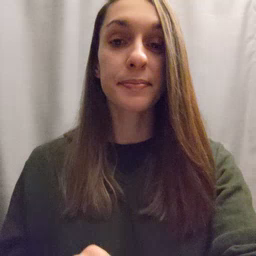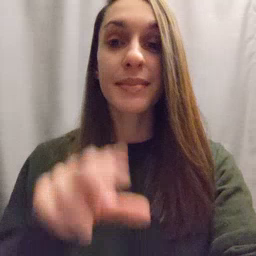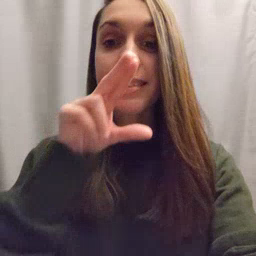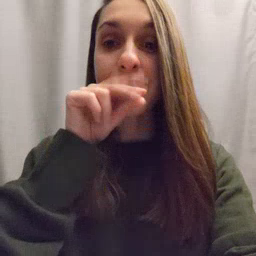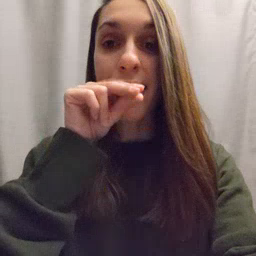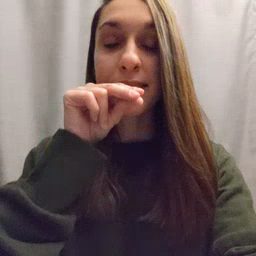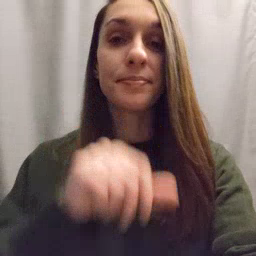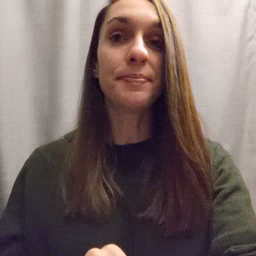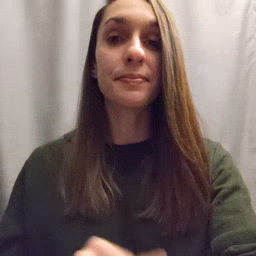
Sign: duck